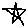
Label: star